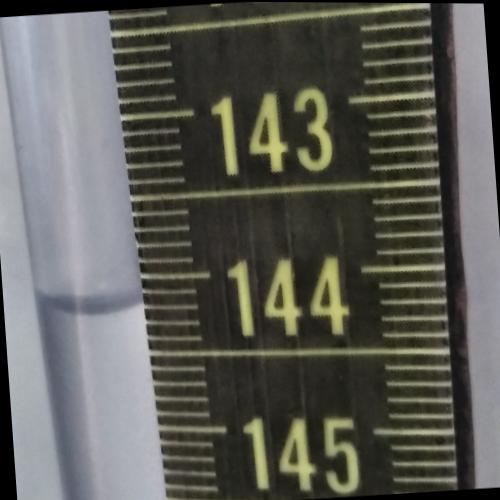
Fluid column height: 144.2 cm